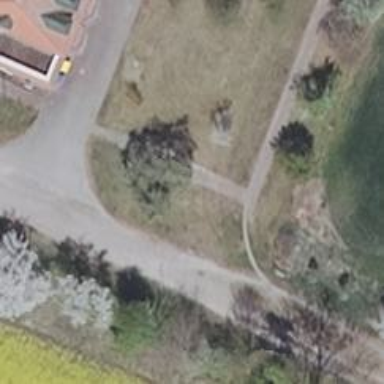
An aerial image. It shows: Footway.